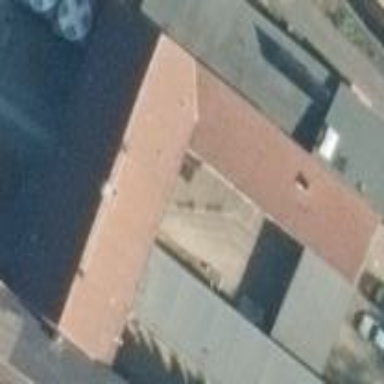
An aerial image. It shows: Public town hall building.